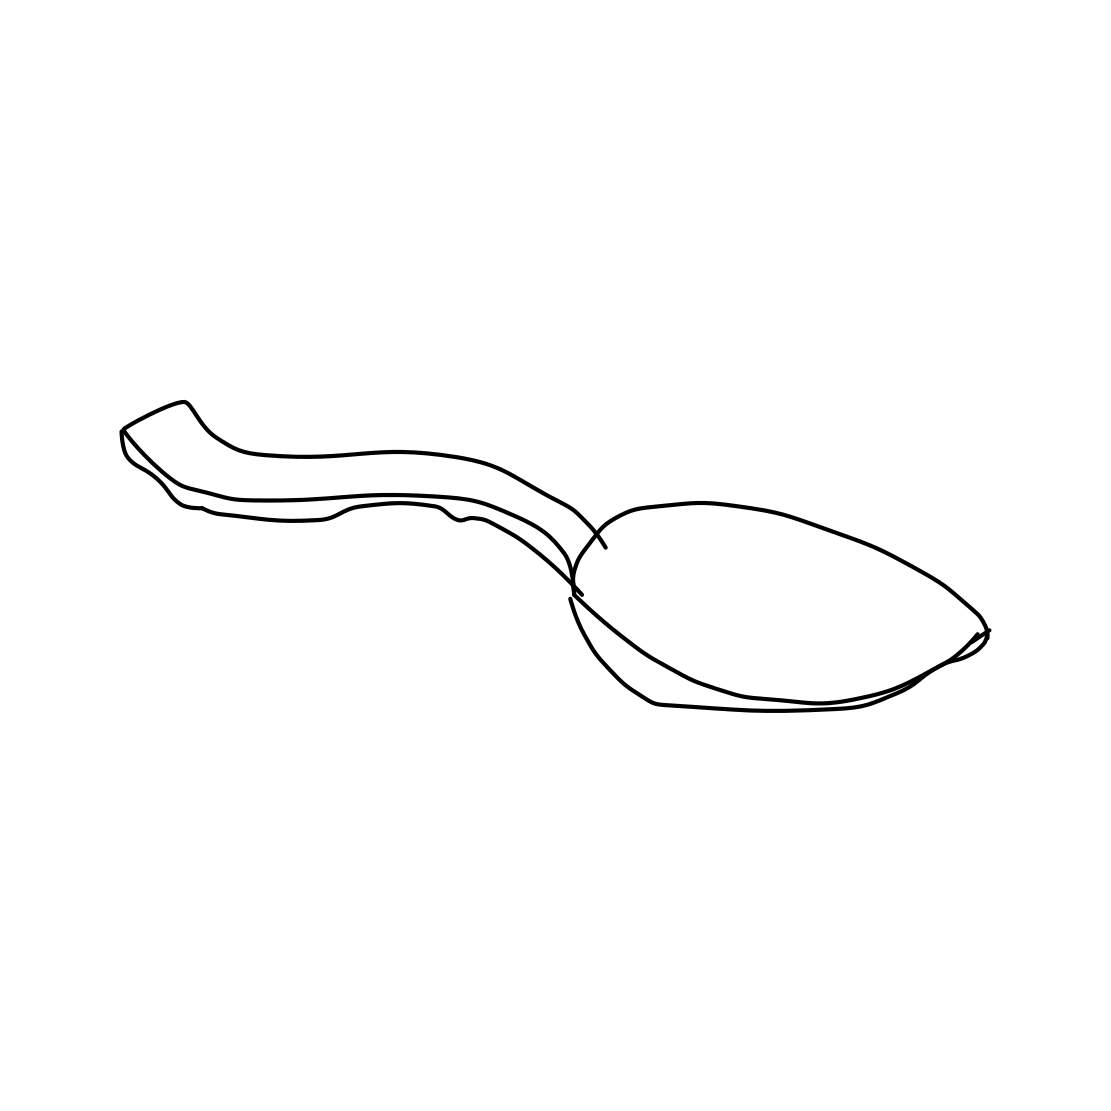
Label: spoon